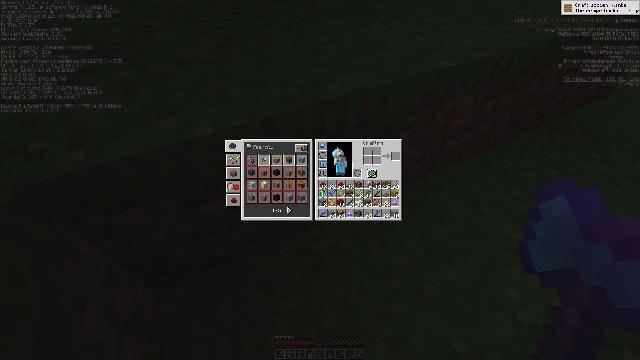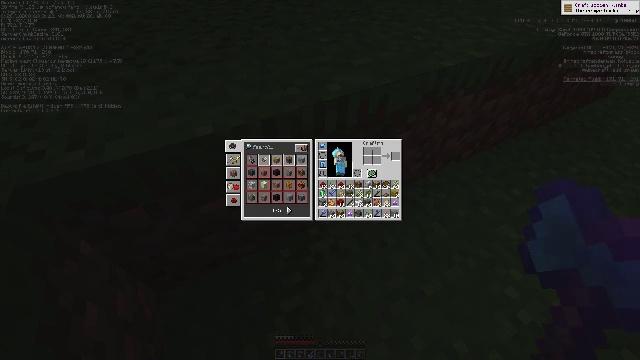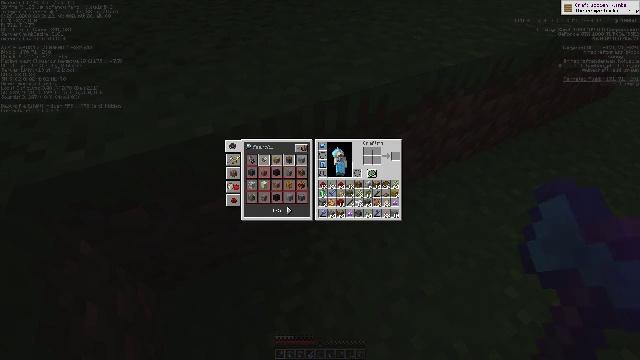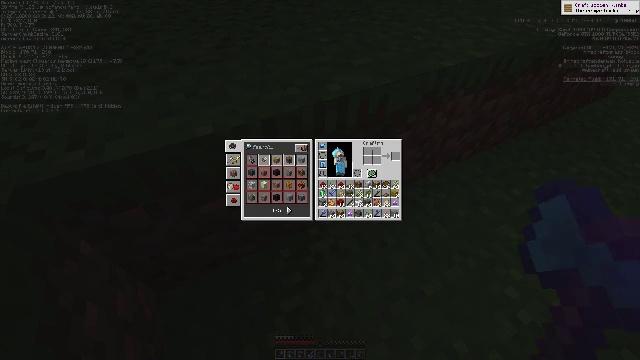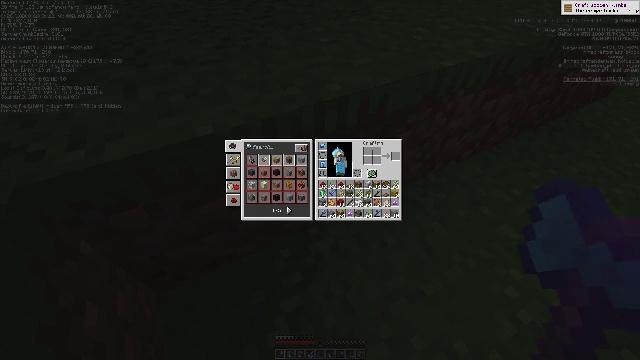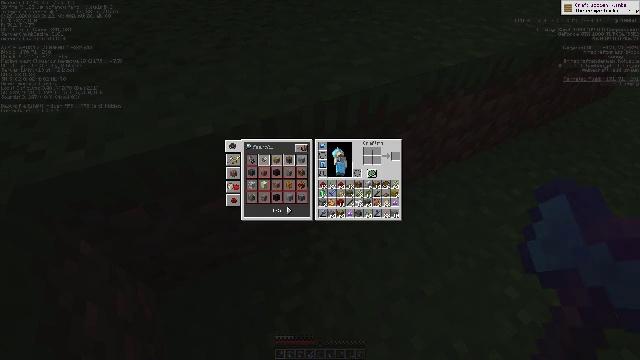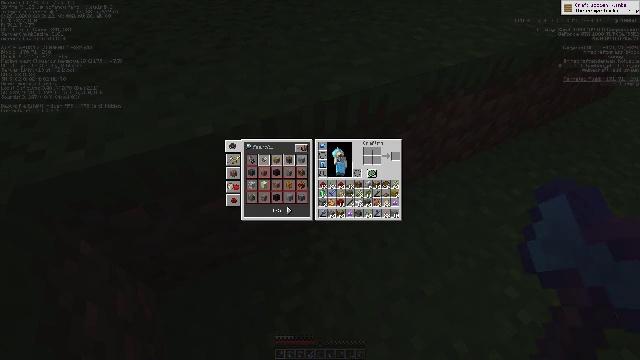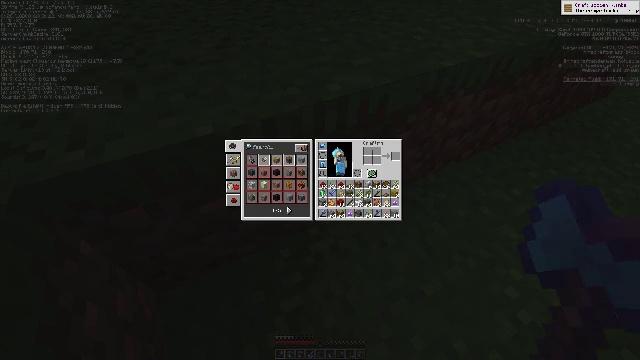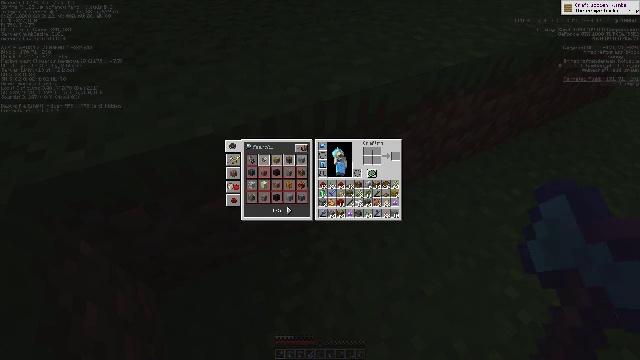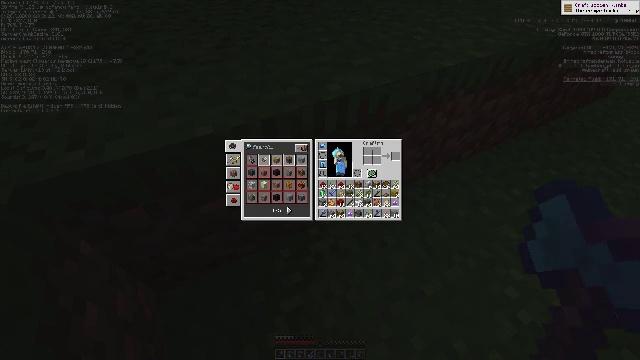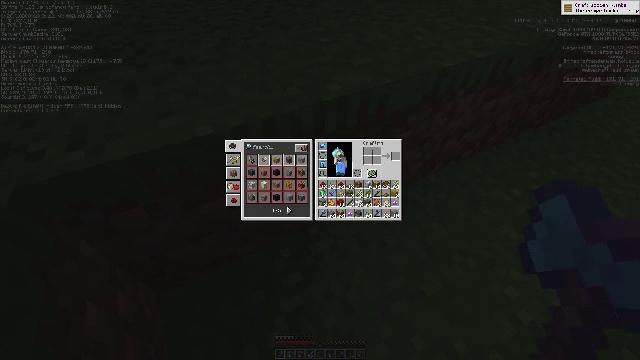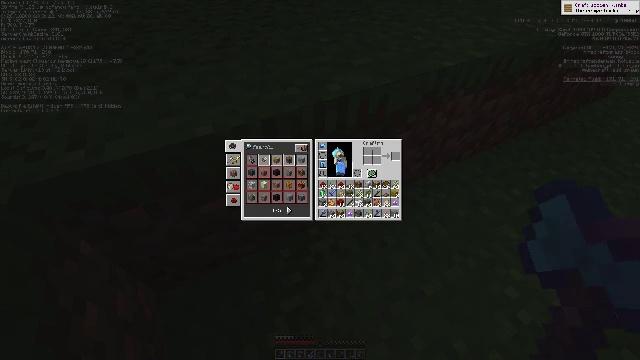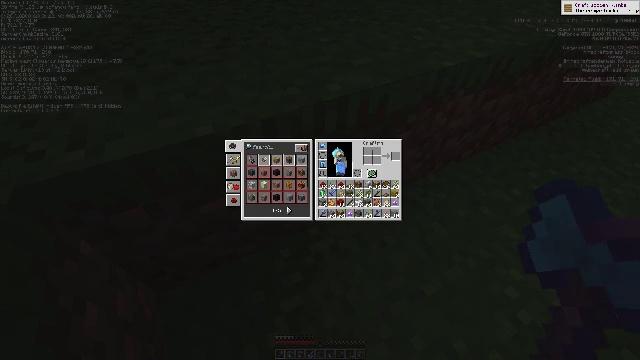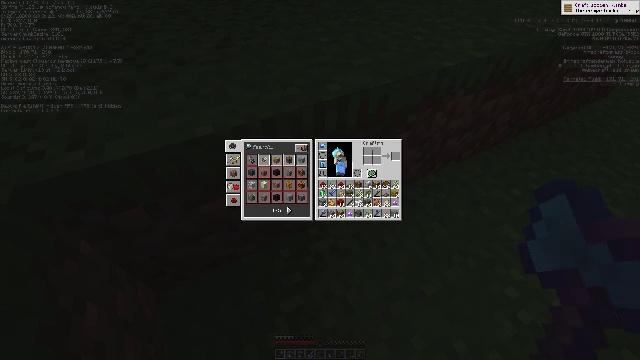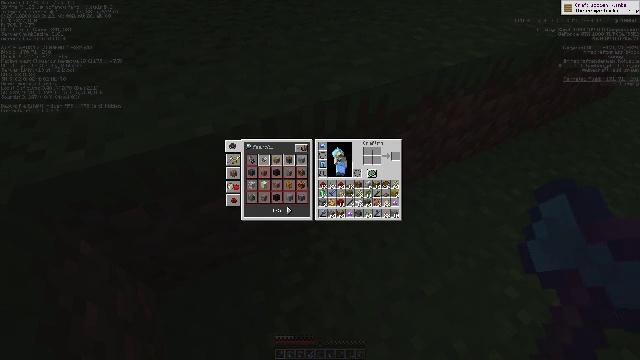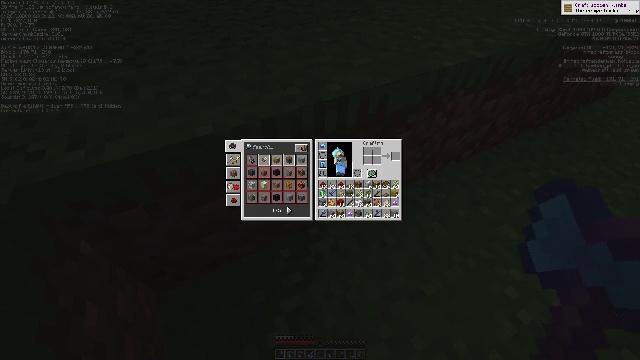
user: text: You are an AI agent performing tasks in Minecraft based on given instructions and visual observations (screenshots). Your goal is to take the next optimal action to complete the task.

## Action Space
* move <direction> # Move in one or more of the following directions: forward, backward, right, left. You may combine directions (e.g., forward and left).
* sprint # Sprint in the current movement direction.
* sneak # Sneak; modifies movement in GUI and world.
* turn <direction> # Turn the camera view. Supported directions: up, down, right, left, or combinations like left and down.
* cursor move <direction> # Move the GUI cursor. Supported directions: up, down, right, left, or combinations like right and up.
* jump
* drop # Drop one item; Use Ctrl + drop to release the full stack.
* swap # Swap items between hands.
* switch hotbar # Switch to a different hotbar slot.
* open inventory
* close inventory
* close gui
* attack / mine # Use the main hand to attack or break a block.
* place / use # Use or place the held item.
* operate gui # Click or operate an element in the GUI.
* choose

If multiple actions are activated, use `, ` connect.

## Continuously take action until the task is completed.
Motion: motion action
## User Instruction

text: Drop a blaze powder.
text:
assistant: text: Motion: no_op
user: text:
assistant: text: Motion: no_op
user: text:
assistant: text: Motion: no_op
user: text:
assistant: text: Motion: no_op
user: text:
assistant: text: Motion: no_op
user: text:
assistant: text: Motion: no_op
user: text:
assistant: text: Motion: no_op
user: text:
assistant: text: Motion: no_op
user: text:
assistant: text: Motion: no_op
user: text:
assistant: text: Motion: no_op
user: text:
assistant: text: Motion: no_op
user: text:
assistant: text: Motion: no_op
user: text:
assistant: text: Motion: no_op
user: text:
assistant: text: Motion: no_op
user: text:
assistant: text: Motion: no_op
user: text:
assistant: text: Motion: no_op
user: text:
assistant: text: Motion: no_op
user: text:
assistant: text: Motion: no_op
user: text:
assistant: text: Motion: no_op
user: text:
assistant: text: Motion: no_op
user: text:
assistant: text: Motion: no_op
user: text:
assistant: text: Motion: no_op
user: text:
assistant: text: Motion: no_op
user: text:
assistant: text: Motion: no_op
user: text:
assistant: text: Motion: no_op
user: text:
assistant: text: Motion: no_op
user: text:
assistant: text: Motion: no_op
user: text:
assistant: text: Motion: no_op
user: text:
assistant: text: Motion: no_op
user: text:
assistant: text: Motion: no_op